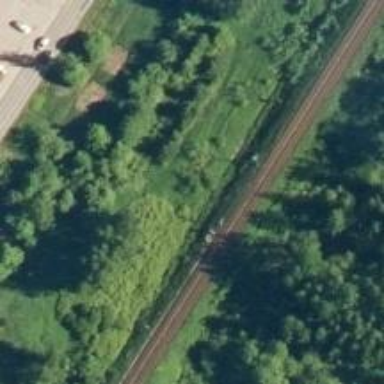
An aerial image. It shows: Railway signal.